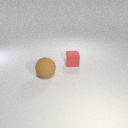
large brown rubber sphere to the left of small red rubber cube